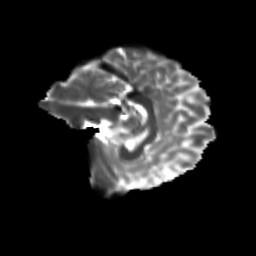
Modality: T2w
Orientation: sagittal
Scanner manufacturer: siemens
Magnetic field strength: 3 T
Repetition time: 9.2 s
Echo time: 0.084 s